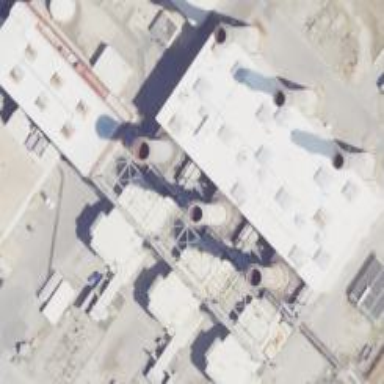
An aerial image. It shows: Gas turbine generator is in use.